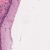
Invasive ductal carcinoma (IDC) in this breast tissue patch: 0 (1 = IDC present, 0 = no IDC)